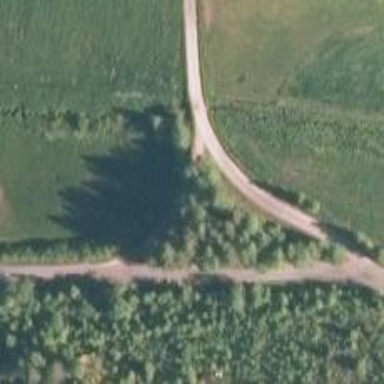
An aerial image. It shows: Unclassified road.